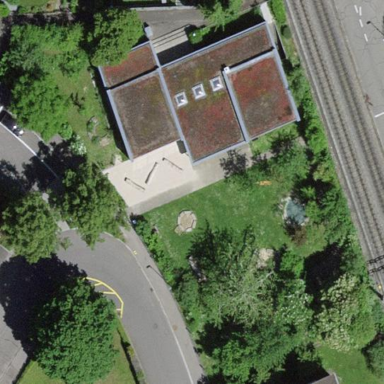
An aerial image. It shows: Kindergarten.